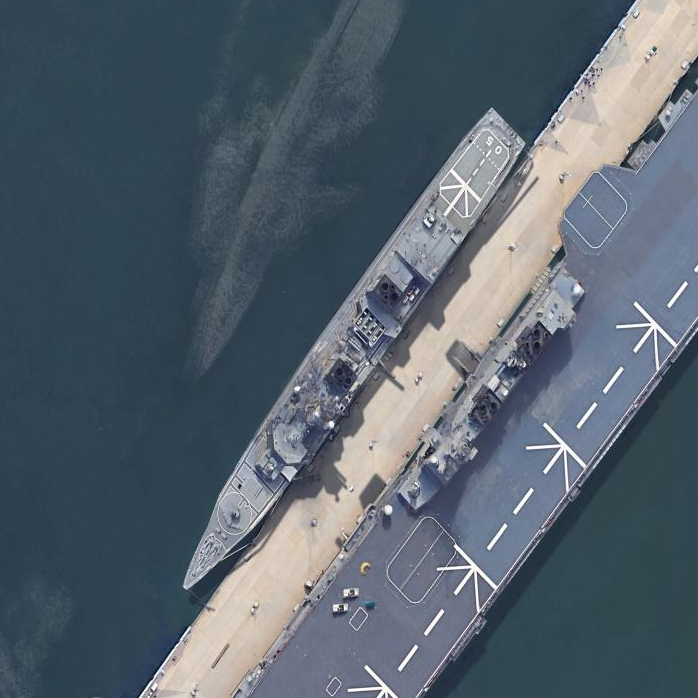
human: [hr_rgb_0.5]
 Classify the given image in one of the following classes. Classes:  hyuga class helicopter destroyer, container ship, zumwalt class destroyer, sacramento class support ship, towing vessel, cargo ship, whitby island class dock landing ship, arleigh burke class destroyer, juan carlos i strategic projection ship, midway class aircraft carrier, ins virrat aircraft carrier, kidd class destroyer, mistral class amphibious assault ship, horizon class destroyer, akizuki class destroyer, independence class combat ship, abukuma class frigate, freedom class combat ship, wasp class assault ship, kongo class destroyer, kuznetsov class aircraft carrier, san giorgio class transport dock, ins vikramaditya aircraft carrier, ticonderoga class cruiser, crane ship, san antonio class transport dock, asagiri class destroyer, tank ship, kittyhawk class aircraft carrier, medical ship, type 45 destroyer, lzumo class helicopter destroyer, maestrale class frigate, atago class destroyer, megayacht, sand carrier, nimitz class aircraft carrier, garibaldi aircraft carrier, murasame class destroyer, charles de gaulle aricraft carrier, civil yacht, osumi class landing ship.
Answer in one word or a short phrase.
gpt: Murasame class destroyer